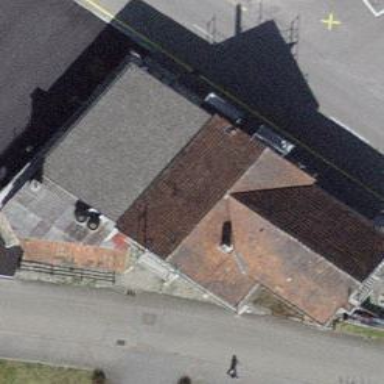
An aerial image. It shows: Building that houses restaurant.